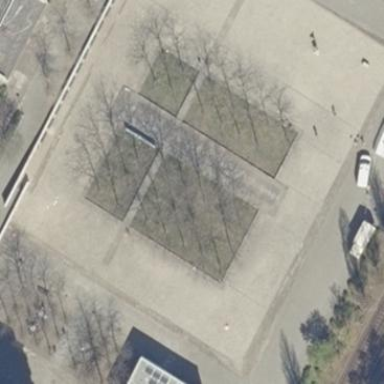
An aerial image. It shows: Square.